Field crop: tomato
Growth stage: 2
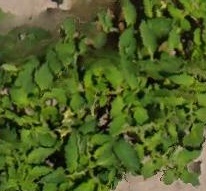
Species: tomato